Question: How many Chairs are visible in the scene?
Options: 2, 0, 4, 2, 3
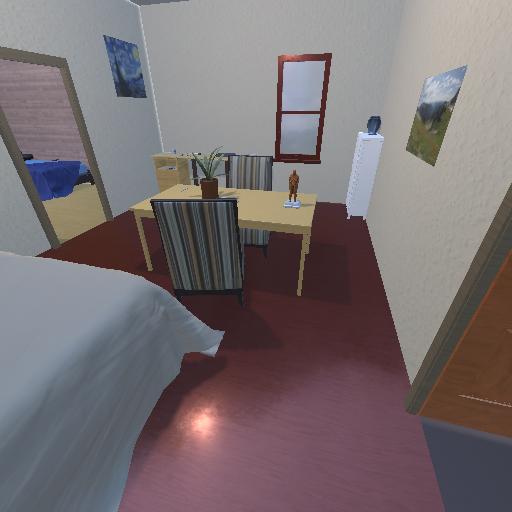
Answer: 2